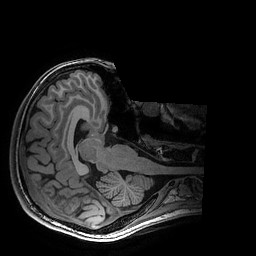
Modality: T1w
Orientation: axial
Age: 20
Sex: female
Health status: healthy
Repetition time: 2.53 s
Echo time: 0.0034 s